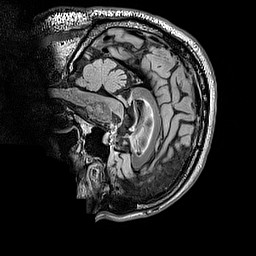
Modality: FLAIR
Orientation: sagittal
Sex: male
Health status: ill
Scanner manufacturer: siemens
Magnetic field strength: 3 T
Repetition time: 5 s
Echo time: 0.388 s